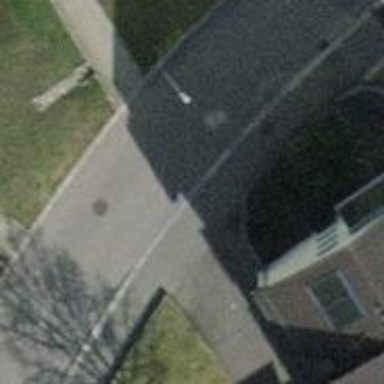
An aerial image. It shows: Asphalt sidewalk along the footway.